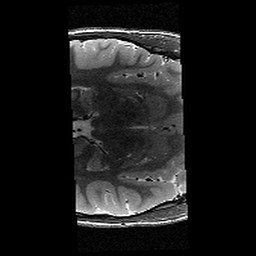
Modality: T2w
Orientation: axial
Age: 12
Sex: male
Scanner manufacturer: siemens
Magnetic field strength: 3 T
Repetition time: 9.23 s
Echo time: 0.067 s